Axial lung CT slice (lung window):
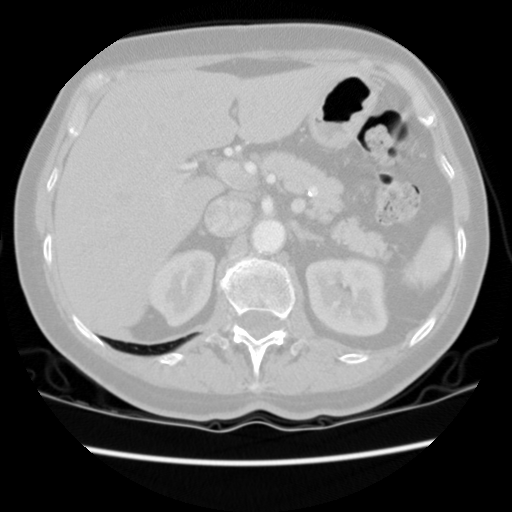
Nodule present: no